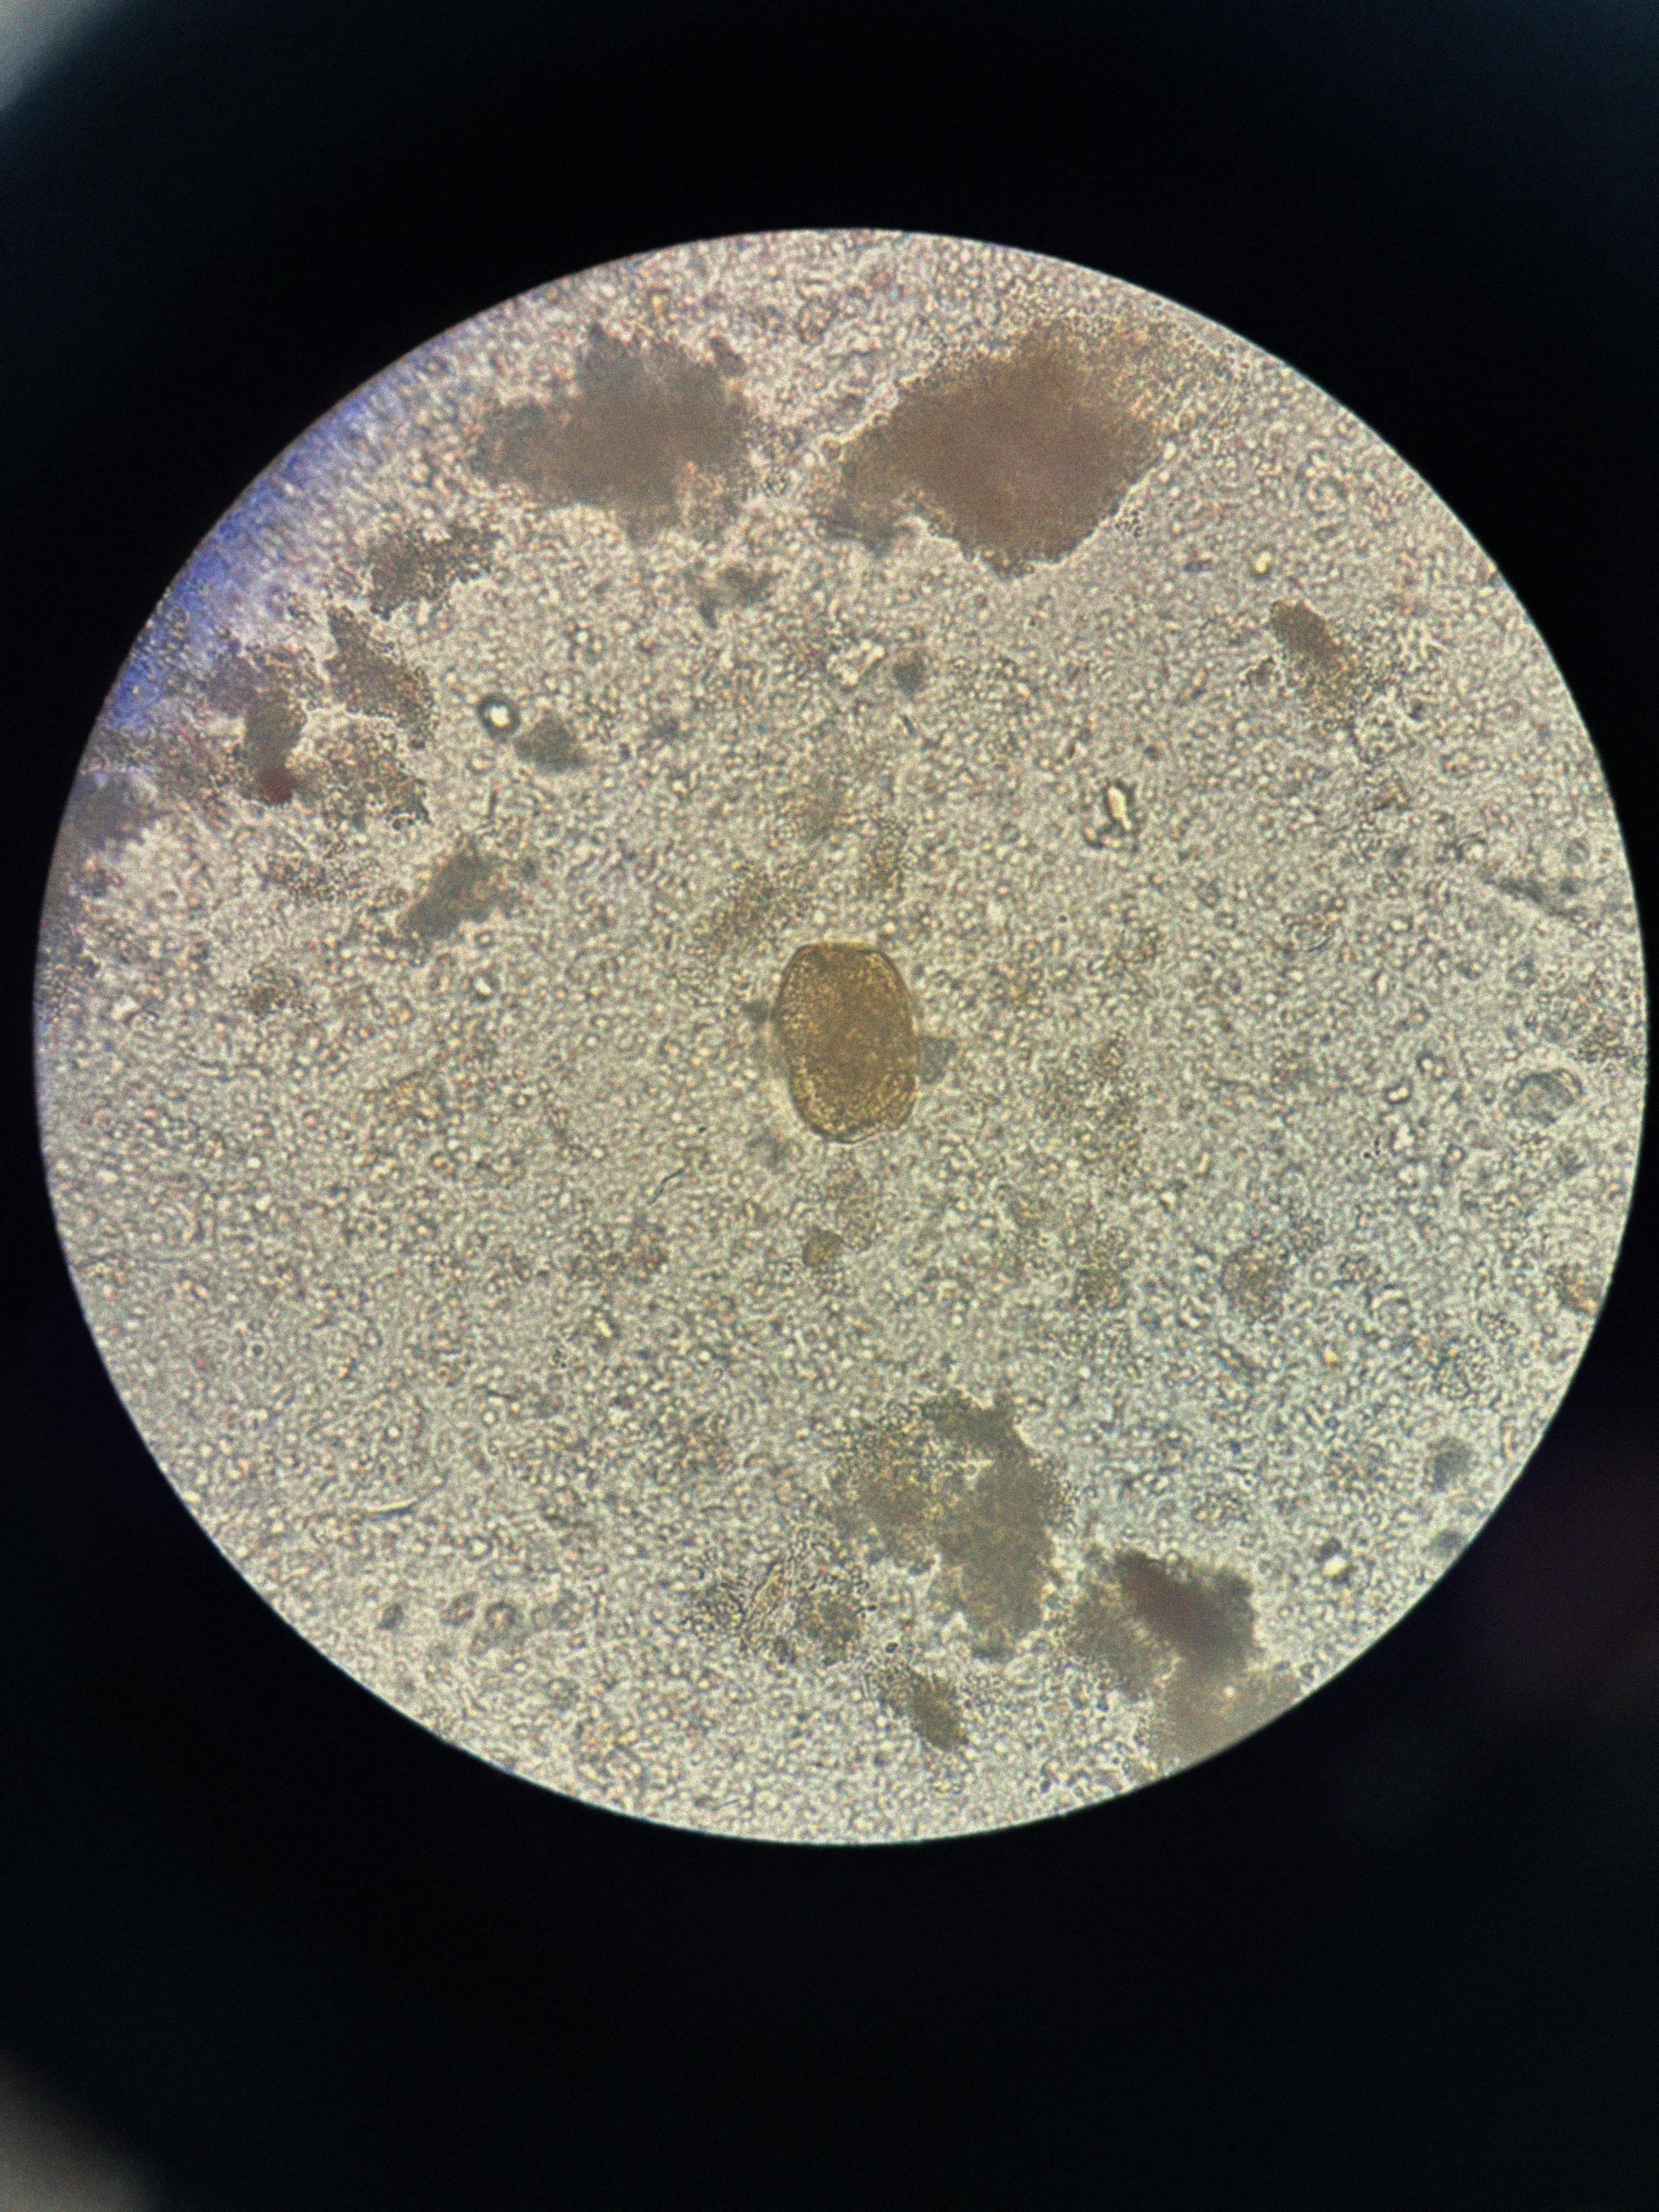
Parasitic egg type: Paragonimus spp